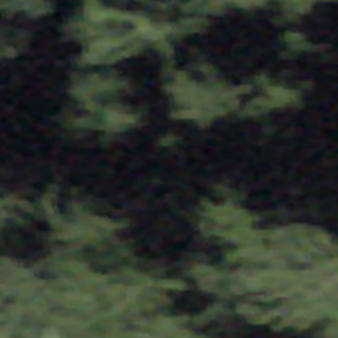
Label: other